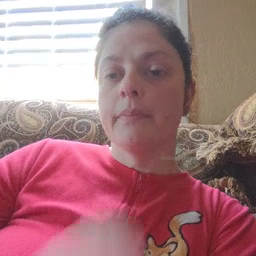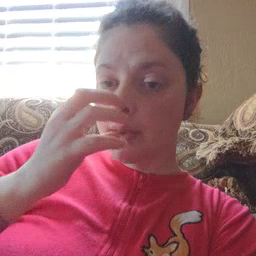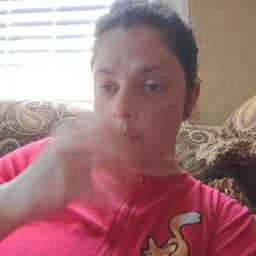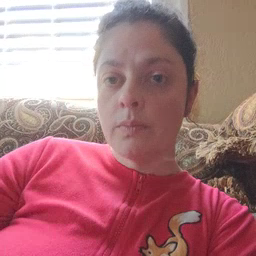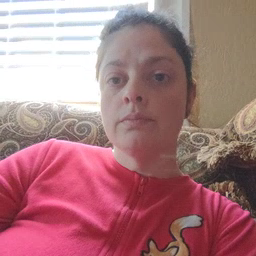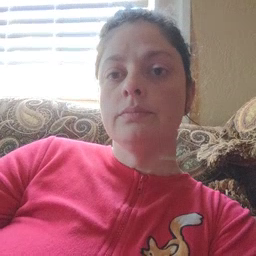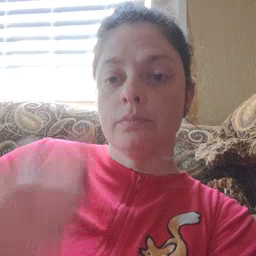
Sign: clown